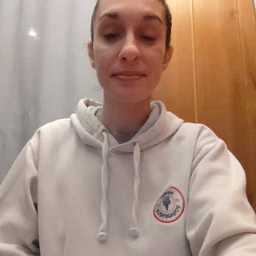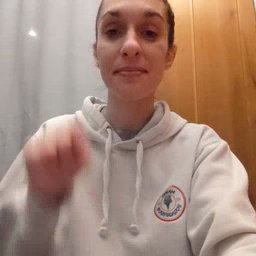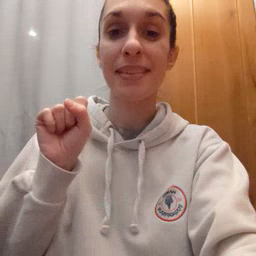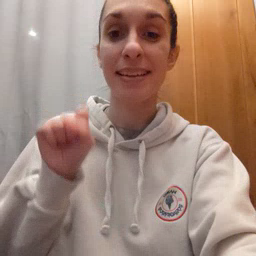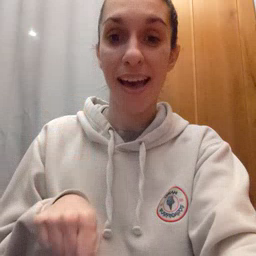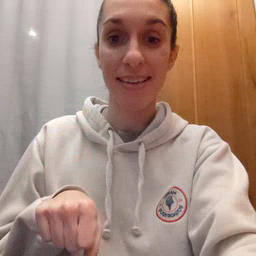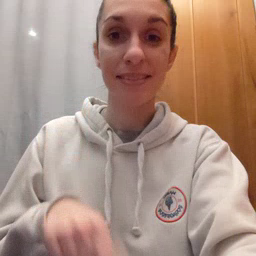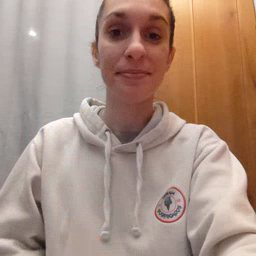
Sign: can